Question: I am trying to learn some programming for Mac and therefore I am trying to program a small single window application with a navigation located in a sidebar. Via this sidebar buttons I want to change the view that is presented in the 'Container View'. I uploaded my current storyboard below so that you can get an overview of the description above.

Since I am currently trying to implement exchanging the views inside the 'Container View' I stumbled over the 'NSTabViewController' class that seemed to provide a convenient way to achieve this. The problem with it is that it doesn't seem possible(couldn't find any hints) to remove the given tab control via the 'tabstyle' attribute like in the 'NSTabView' class.
1. Is it possible to get rid of the default tab control so that it is tabless?
2. Is there an easier more modern approach of achieving my described 'application'
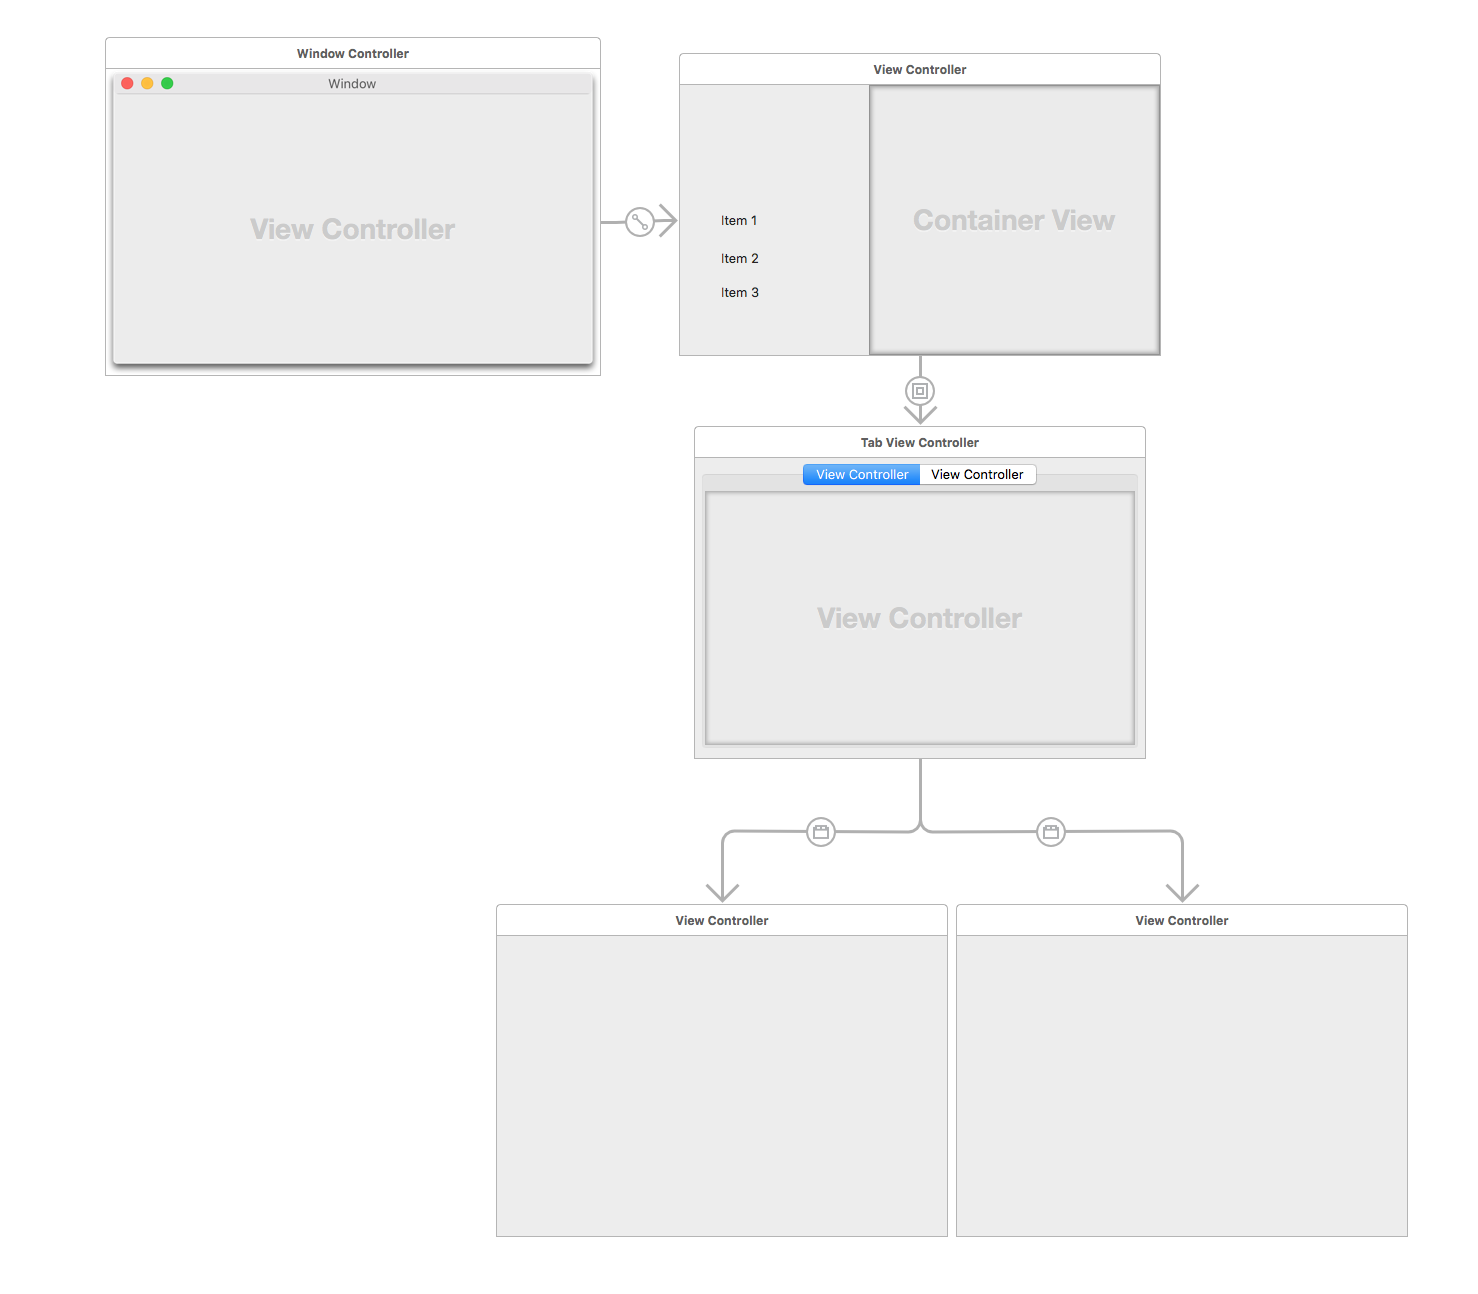
Answer: You can set the style of the tab view to tabless in Interface Builder:
<URL>
Then your items on the left could control which tab should be selected.